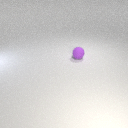
small purple rubber sphere